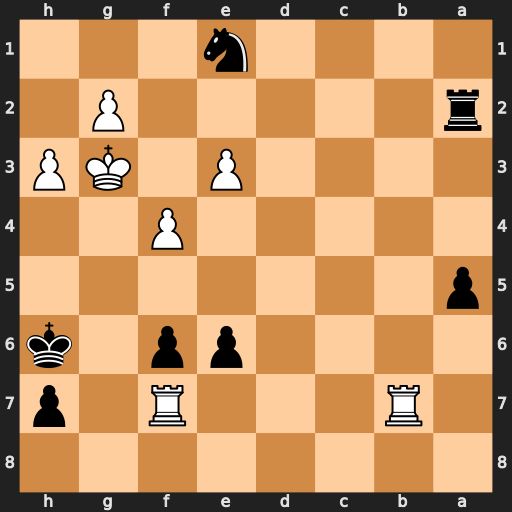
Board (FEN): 8/1R3R1p/4pp1k/p7/5P2/4P1KP/r5P1/4n3
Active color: b
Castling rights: -
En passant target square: -
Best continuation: Rxg2+ Kh4 Nf3#